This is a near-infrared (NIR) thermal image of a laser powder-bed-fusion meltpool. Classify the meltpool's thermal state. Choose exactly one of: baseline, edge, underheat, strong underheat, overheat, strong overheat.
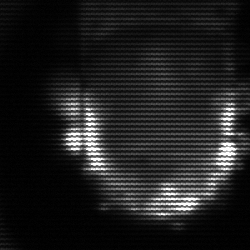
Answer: baseline